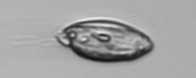
Label: Katodinium_or_Torodinium